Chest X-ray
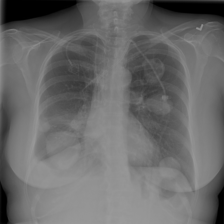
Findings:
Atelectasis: negative
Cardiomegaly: negative
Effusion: positive
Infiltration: negative
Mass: positive
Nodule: negative
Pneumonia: negative
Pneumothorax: negative
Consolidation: negative
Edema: negative
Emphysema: negative
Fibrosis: negative
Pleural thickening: negative
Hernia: negative